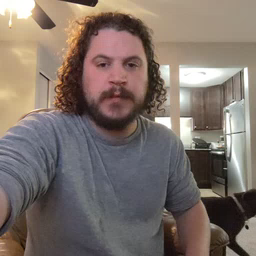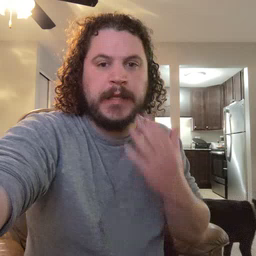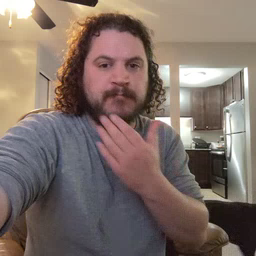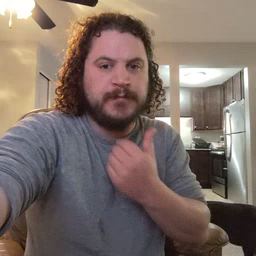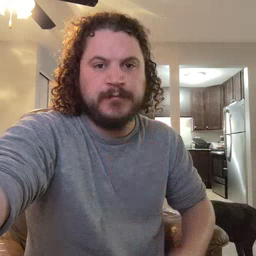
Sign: napkin